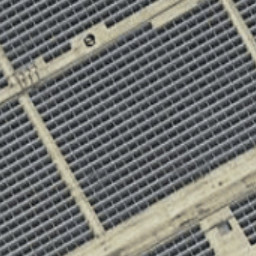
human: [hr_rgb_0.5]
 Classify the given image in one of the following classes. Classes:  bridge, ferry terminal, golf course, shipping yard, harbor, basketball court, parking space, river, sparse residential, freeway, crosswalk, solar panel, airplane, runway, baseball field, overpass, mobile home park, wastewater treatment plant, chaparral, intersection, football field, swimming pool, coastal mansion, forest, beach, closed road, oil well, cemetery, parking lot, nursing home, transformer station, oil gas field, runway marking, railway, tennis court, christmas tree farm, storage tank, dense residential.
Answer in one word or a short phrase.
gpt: solar panel